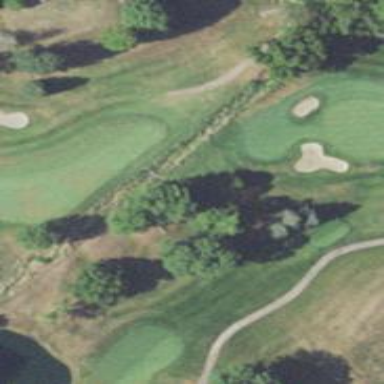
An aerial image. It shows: Path bridge on golf course.